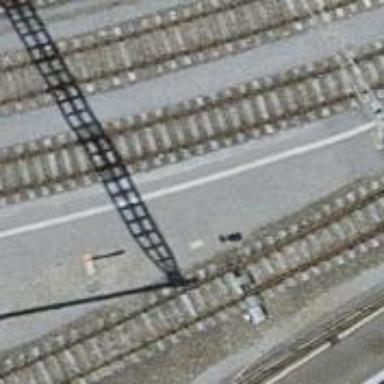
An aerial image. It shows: Rail yard with electrified contact lines for the trains.